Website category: phone
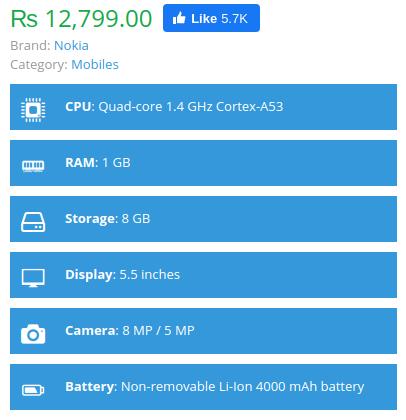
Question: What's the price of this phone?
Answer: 12,799.00

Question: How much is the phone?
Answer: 12,799.00

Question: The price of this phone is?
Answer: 12,799.00

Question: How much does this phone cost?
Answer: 12,799.00

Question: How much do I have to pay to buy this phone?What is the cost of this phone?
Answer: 12,799.00

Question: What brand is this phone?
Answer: Nokia

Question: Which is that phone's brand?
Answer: Nokia

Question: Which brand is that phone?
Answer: Nokia

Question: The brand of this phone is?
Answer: Nokia

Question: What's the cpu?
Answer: Quad-core 1.4 GHz Cortex-A53

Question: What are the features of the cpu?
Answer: Quad-core 1.4 GHz Cortex-A53

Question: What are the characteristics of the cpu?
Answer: Quad-core 1.4 GHz Cortex-A53

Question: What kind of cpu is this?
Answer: Quad-core 1.4 GHz Cortex-A53

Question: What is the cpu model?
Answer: Quad-core 1.4 GHz Cortex-A53

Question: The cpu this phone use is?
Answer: Quad-core 1.4 GHz Cortex-A53

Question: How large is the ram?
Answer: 1 GB

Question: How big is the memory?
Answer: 1 GB

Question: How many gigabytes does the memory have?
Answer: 1 GB

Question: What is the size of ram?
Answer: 1 GB

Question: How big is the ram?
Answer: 1 GB

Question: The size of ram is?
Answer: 1 GB

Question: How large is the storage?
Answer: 8 GB

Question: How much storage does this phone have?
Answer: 8 GB

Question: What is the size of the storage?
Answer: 8 GB

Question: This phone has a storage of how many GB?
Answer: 8 GB

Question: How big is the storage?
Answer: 8 GB

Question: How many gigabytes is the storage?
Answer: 8 GB

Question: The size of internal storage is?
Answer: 8 GB

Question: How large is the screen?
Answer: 5.5 inches

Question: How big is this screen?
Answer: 5.5 inches

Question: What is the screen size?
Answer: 5.5 inches

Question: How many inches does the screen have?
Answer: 5.5 inches

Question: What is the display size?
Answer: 5.5 inches

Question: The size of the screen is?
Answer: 5.5 inches

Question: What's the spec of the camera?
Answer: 8 MP / 5 MP

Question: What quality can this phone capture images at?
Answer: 8 MP / 5 MP

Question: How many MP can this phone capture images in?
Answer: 8 MP / 5 MP

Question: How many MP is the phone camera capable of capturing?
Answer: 8 MP / 5 MP

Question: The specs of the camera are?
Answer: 8 MP / 5 MP

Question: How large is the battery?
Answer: Non-removable Li-Ion 4000 mAh battery

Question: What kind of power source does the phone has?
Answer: Non-removable Li-Ion 4000 mAh battery

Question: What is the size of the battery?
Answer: Non-removable Li-Ion 4000 mAh battery

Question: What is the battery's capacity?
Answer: Non-removable Li-Ion 4000 mAh battery

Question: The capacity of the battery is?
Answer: Non-removable Li-Ion 4000 mAh battery